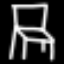
Label: chair